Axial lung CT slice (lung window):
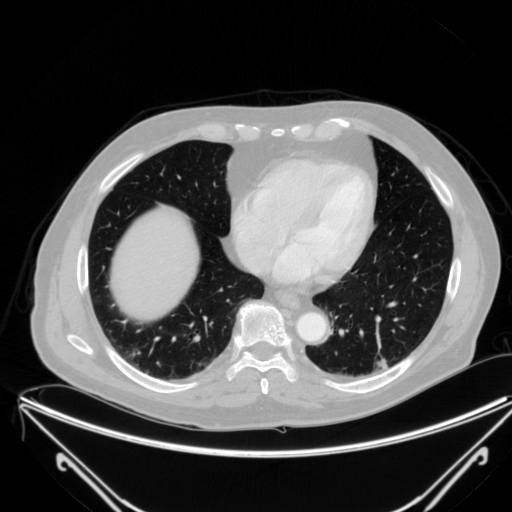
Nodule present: yes
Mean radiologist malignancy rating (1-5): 3.75